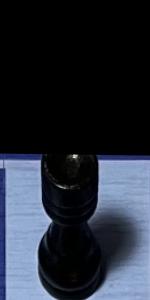
Label: Rook_Black